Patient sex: M
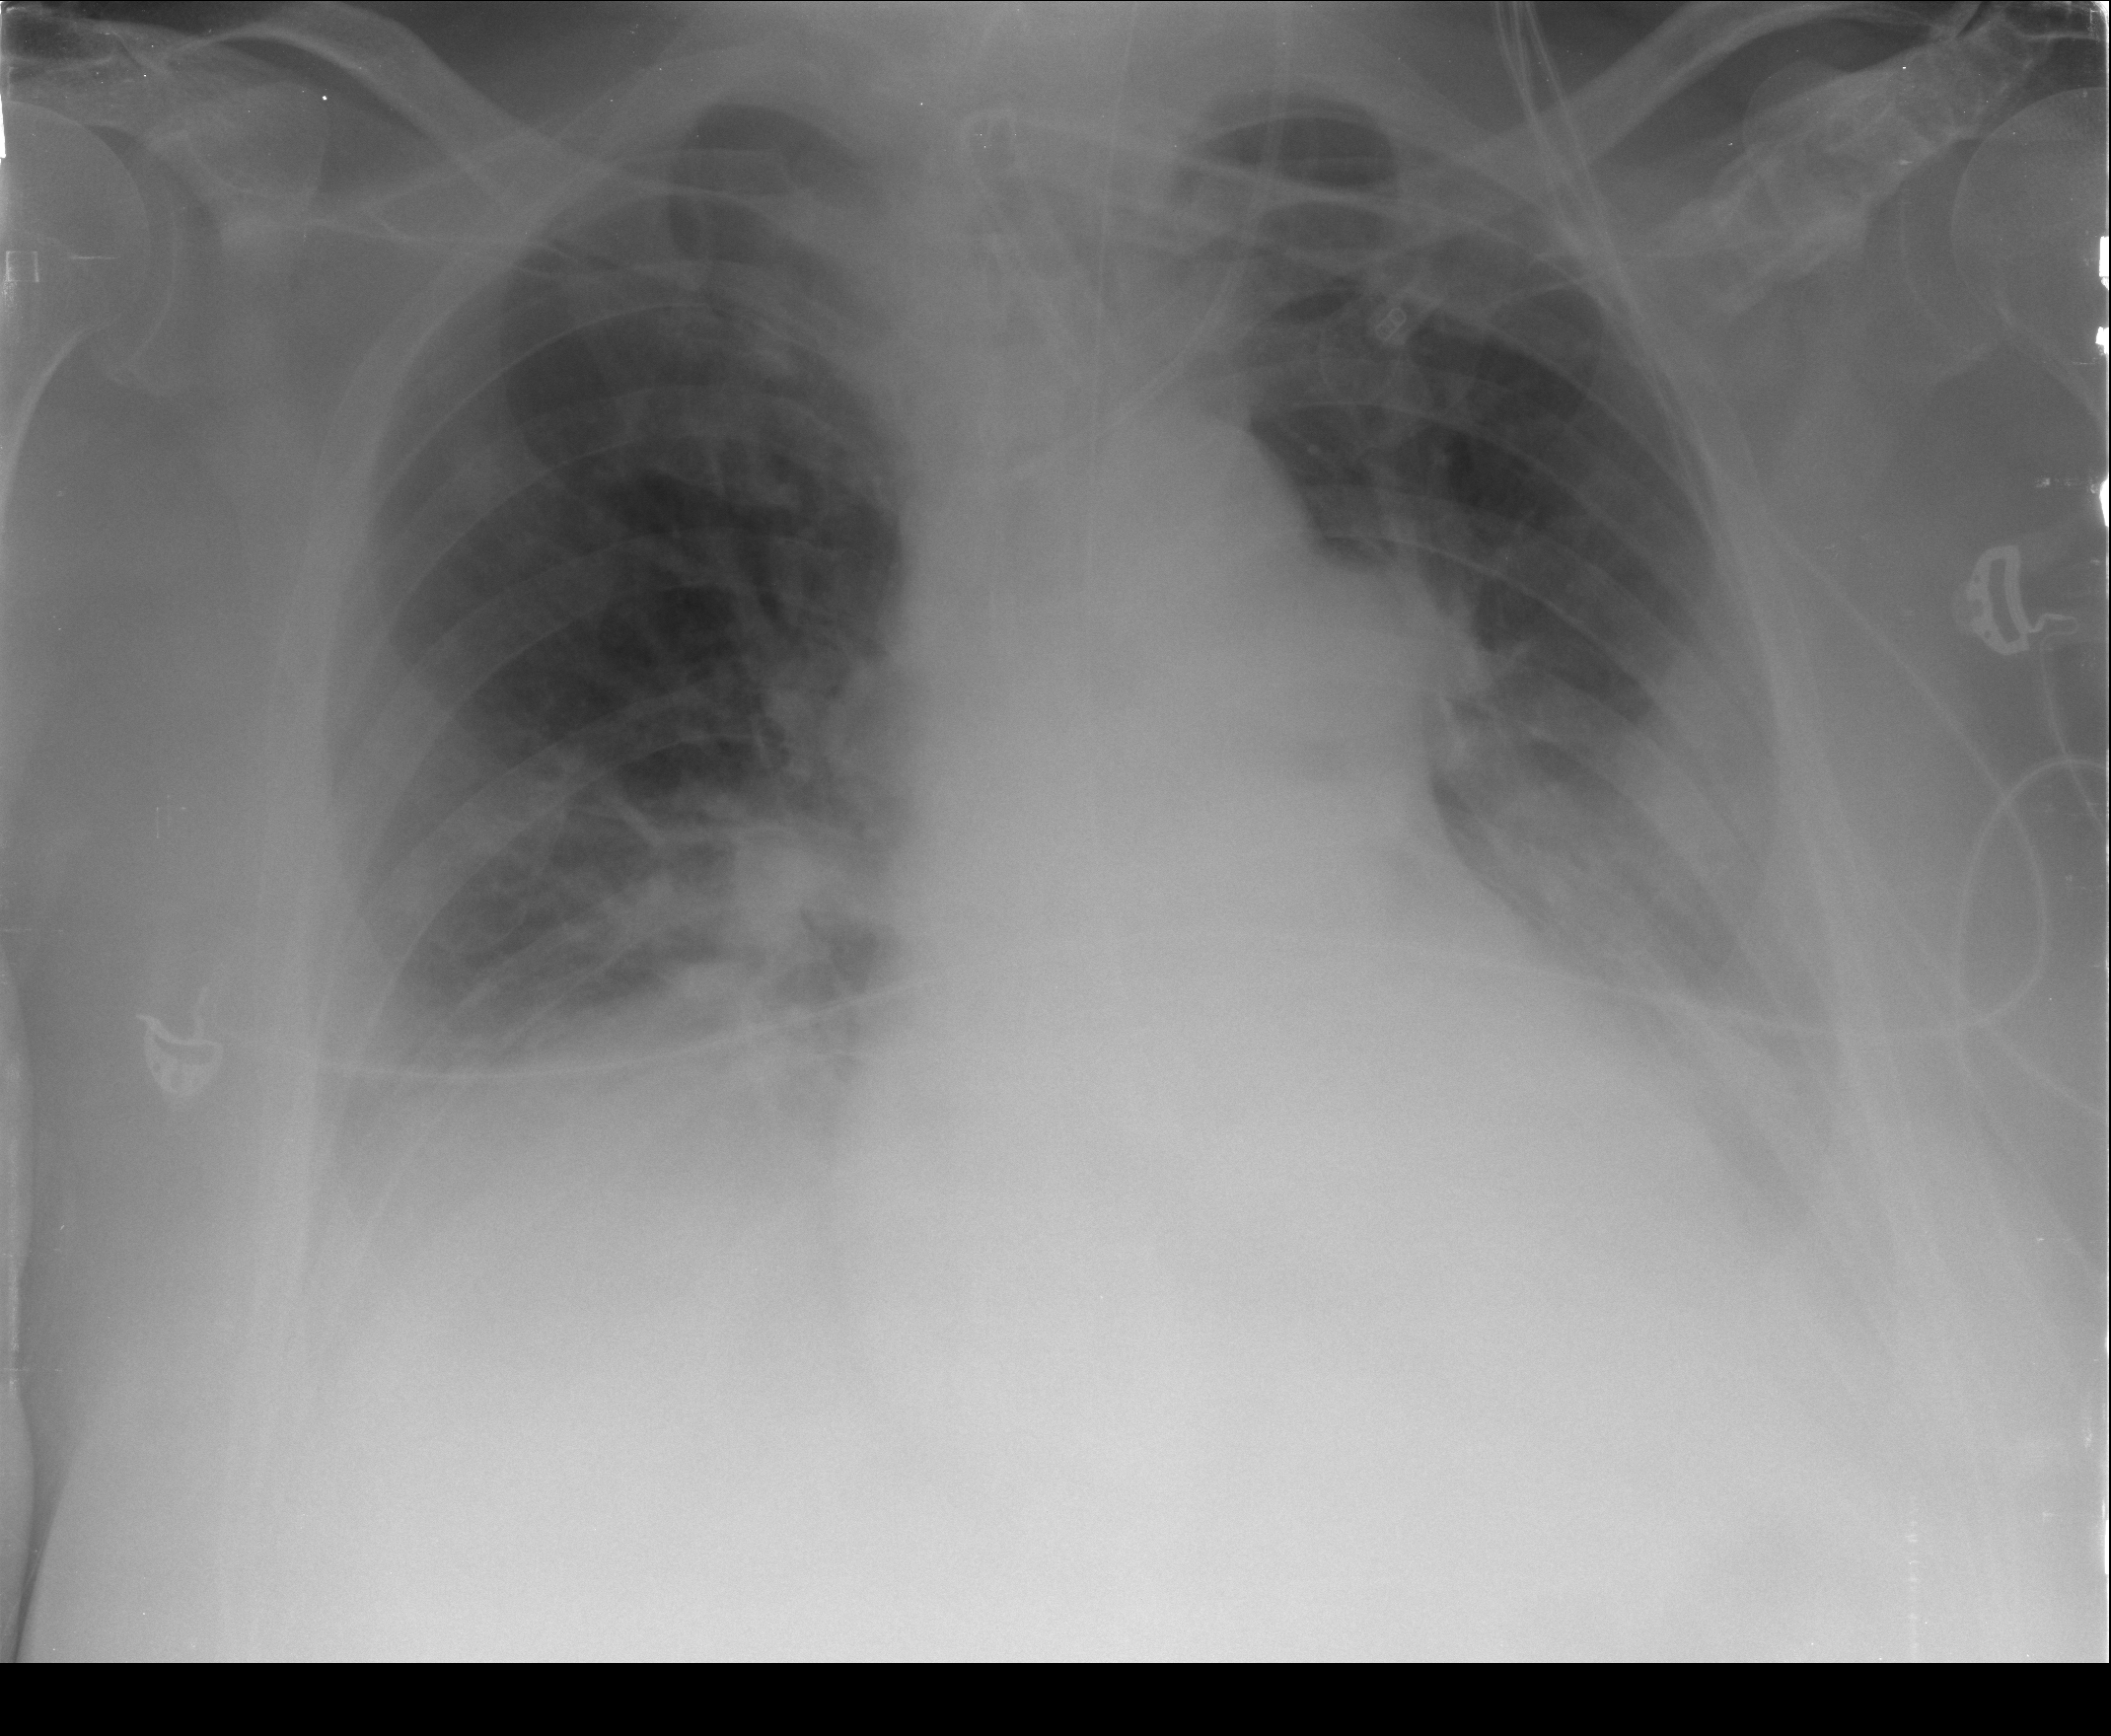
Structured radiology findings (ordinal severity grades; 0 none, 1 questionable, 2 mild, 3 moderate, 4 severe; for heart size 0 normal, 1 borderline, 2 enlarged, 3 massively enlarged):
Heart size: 0
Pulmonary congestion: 2
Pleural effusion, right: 2
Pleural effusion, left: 2
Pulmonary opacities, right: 2
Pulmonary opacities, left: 1
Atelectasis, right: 2
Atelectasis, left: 2